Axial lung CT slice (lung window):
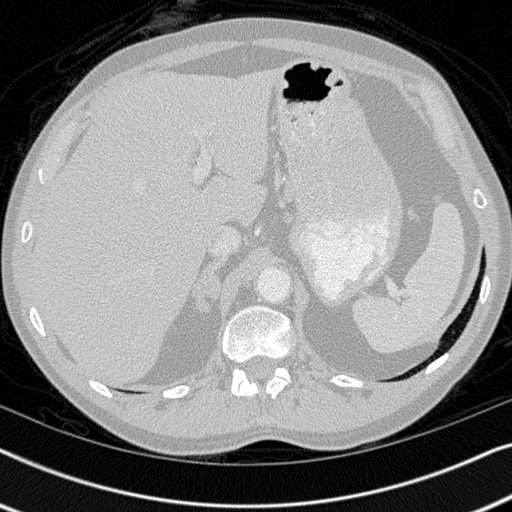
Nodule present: no